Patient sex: M
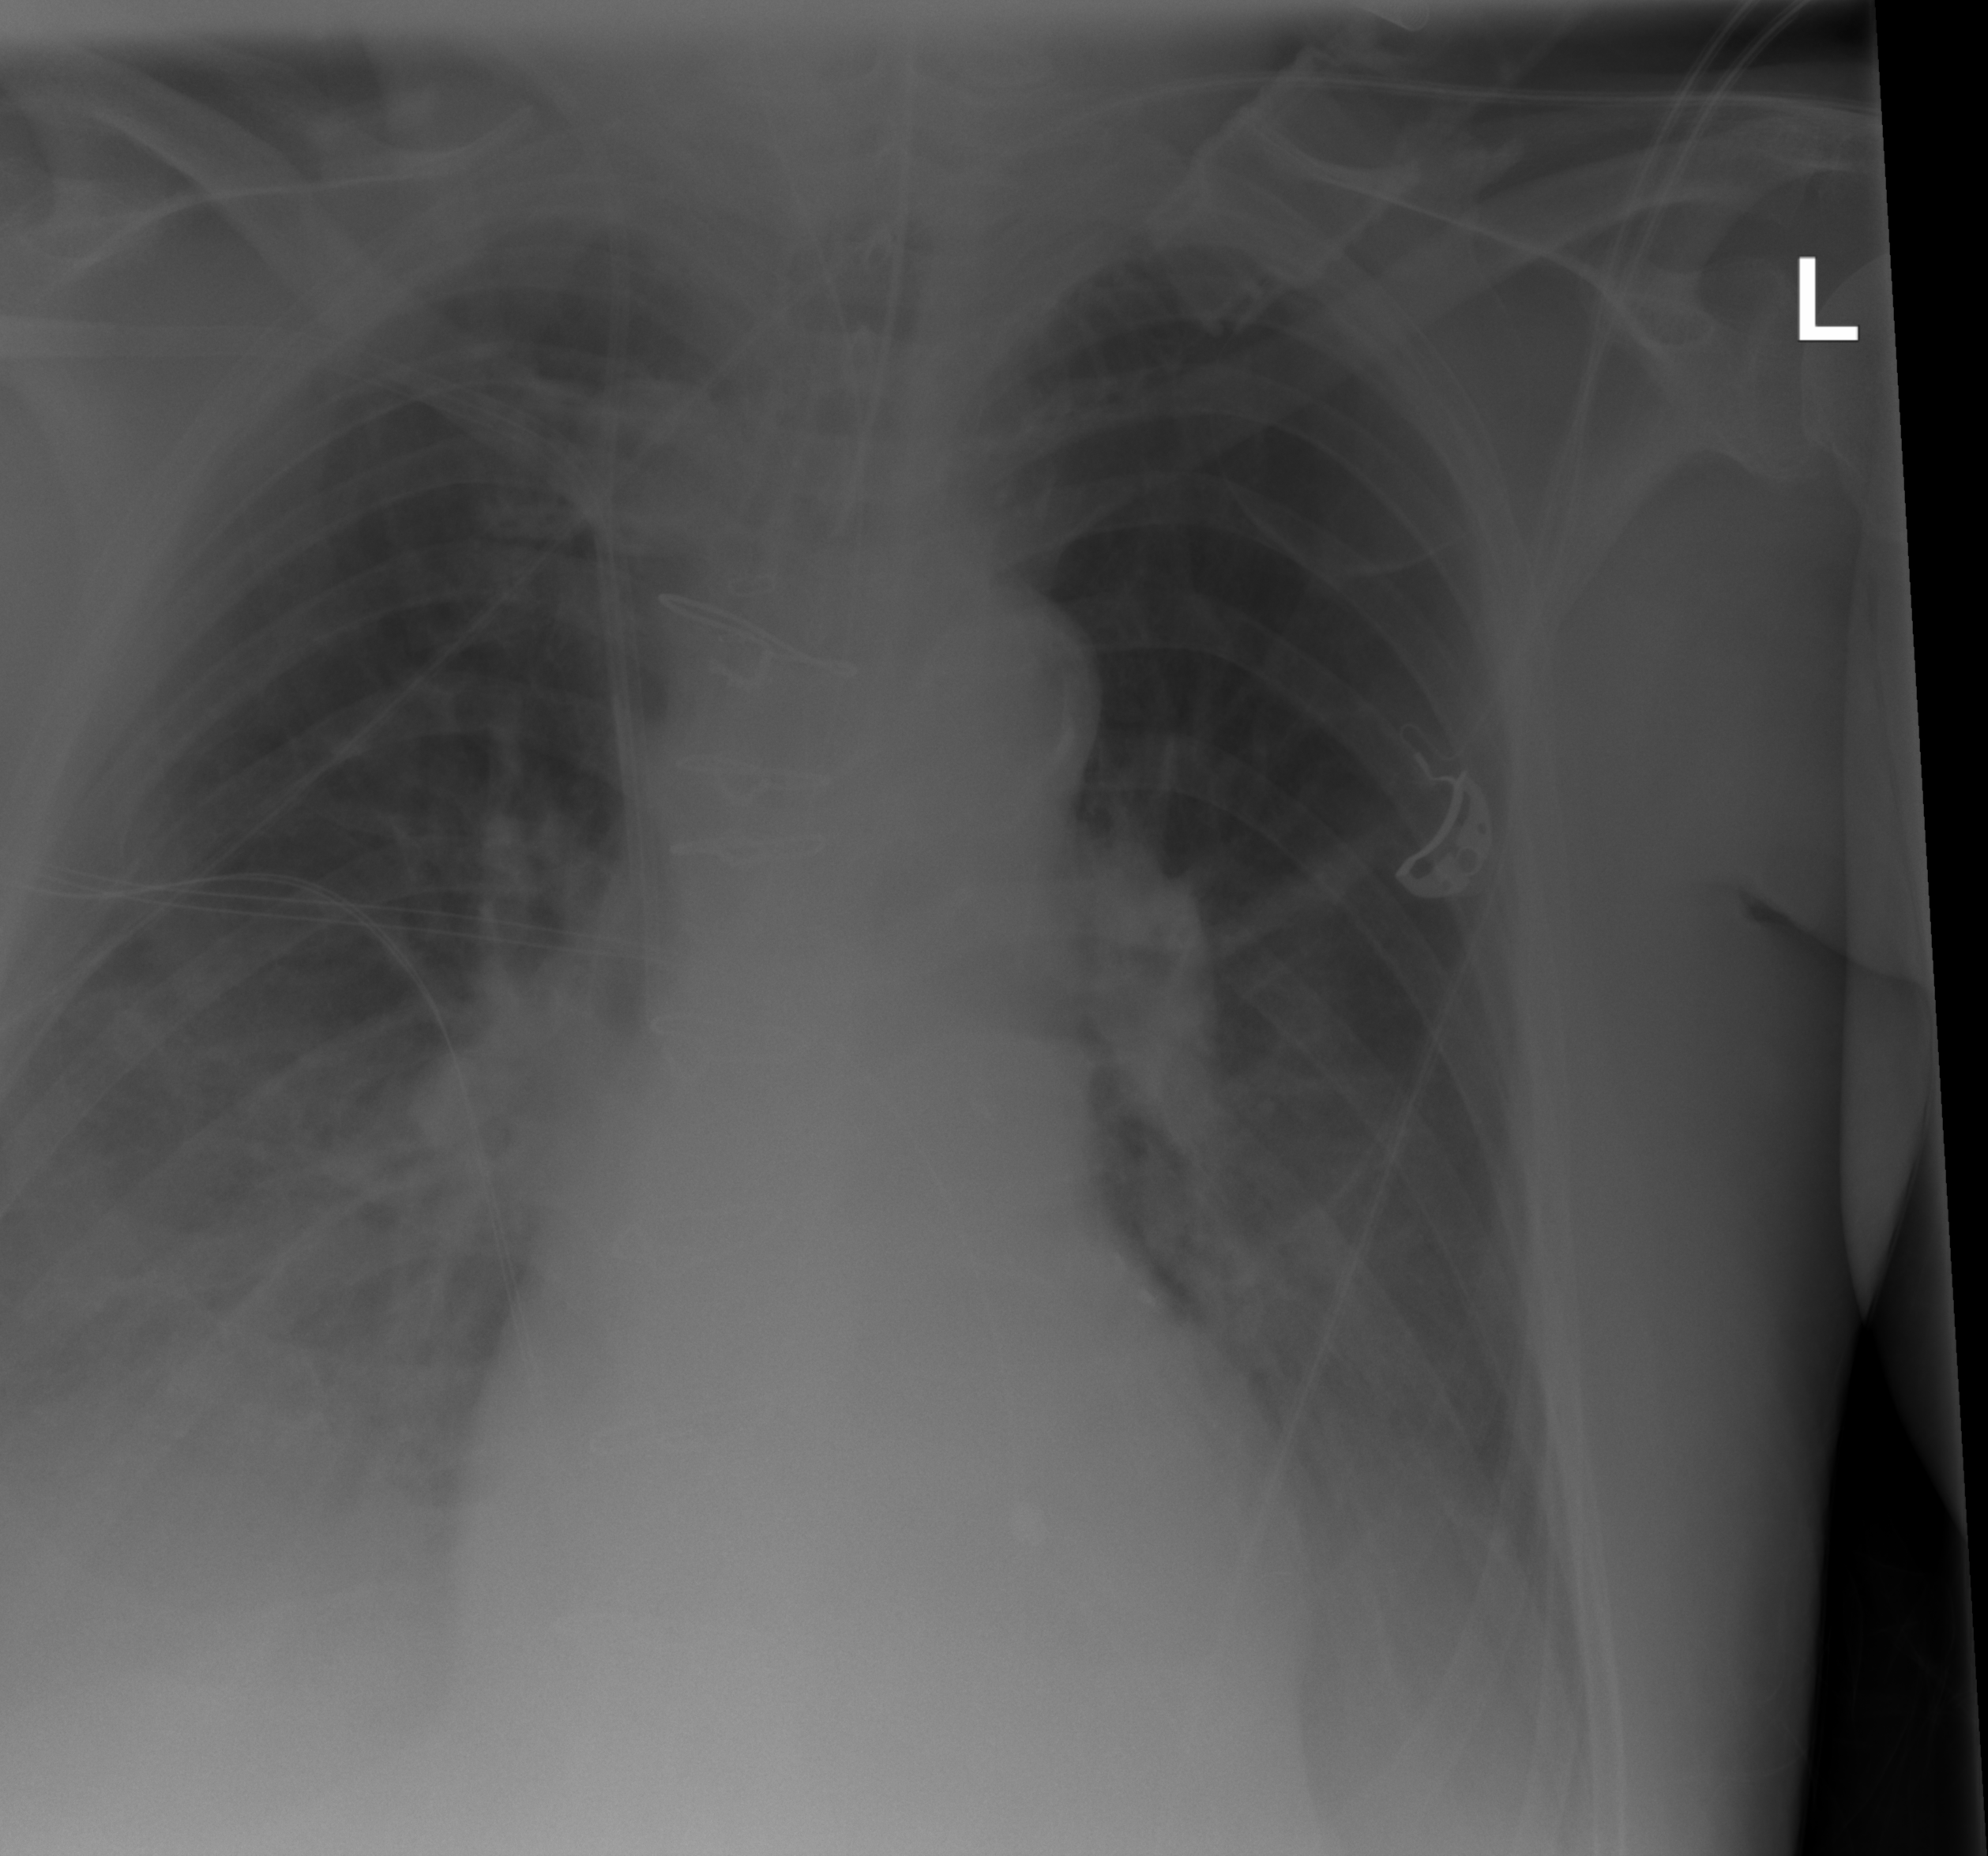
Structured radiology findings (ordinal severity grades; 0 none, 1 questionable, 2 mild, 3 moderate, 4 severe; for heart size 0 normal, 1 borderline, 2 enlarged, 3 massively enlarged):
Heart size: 0
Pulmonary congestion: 0
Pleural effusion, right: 2
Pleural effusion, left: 2
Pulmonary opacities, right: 0
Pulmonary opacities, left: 0
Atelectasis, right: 2
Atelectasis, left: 2